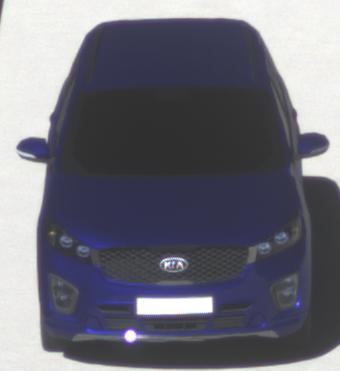
Make: KIA
Model: Sorento 2.2 CRDi
Detailed model: Sorento (UM)
Model produced from: 2015/03
Model produced until: 2017/10
Doors: 5
Color: blue
Road condition: dry road
Daytime: midday
Contrast: high contrast